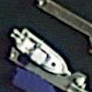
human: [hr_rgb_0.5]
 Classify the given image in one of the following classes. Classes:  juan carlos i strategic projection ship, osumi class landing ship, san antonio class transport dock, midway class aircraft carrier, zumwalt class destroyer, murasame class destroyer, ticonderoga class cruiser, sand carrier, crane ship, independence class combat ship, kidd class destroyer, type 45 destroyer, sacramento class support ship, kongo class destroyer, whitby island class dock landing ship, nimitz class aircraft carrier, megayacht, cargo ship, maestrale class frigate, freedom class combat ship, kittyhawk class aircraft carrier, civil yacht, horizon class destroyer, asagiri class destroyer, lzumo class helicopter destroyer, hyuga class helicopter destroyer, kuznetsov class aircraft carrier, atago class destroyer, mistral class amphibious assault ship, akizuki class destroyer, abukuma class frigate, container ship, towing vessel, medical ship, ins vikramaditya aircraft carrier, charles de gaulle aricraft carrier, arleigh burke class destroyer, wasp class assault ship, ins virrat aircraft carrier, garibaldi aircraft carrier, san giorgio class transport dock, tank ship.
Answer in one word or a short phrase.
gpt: Civil yacht